Platform: macOS
Application: Arc Browser
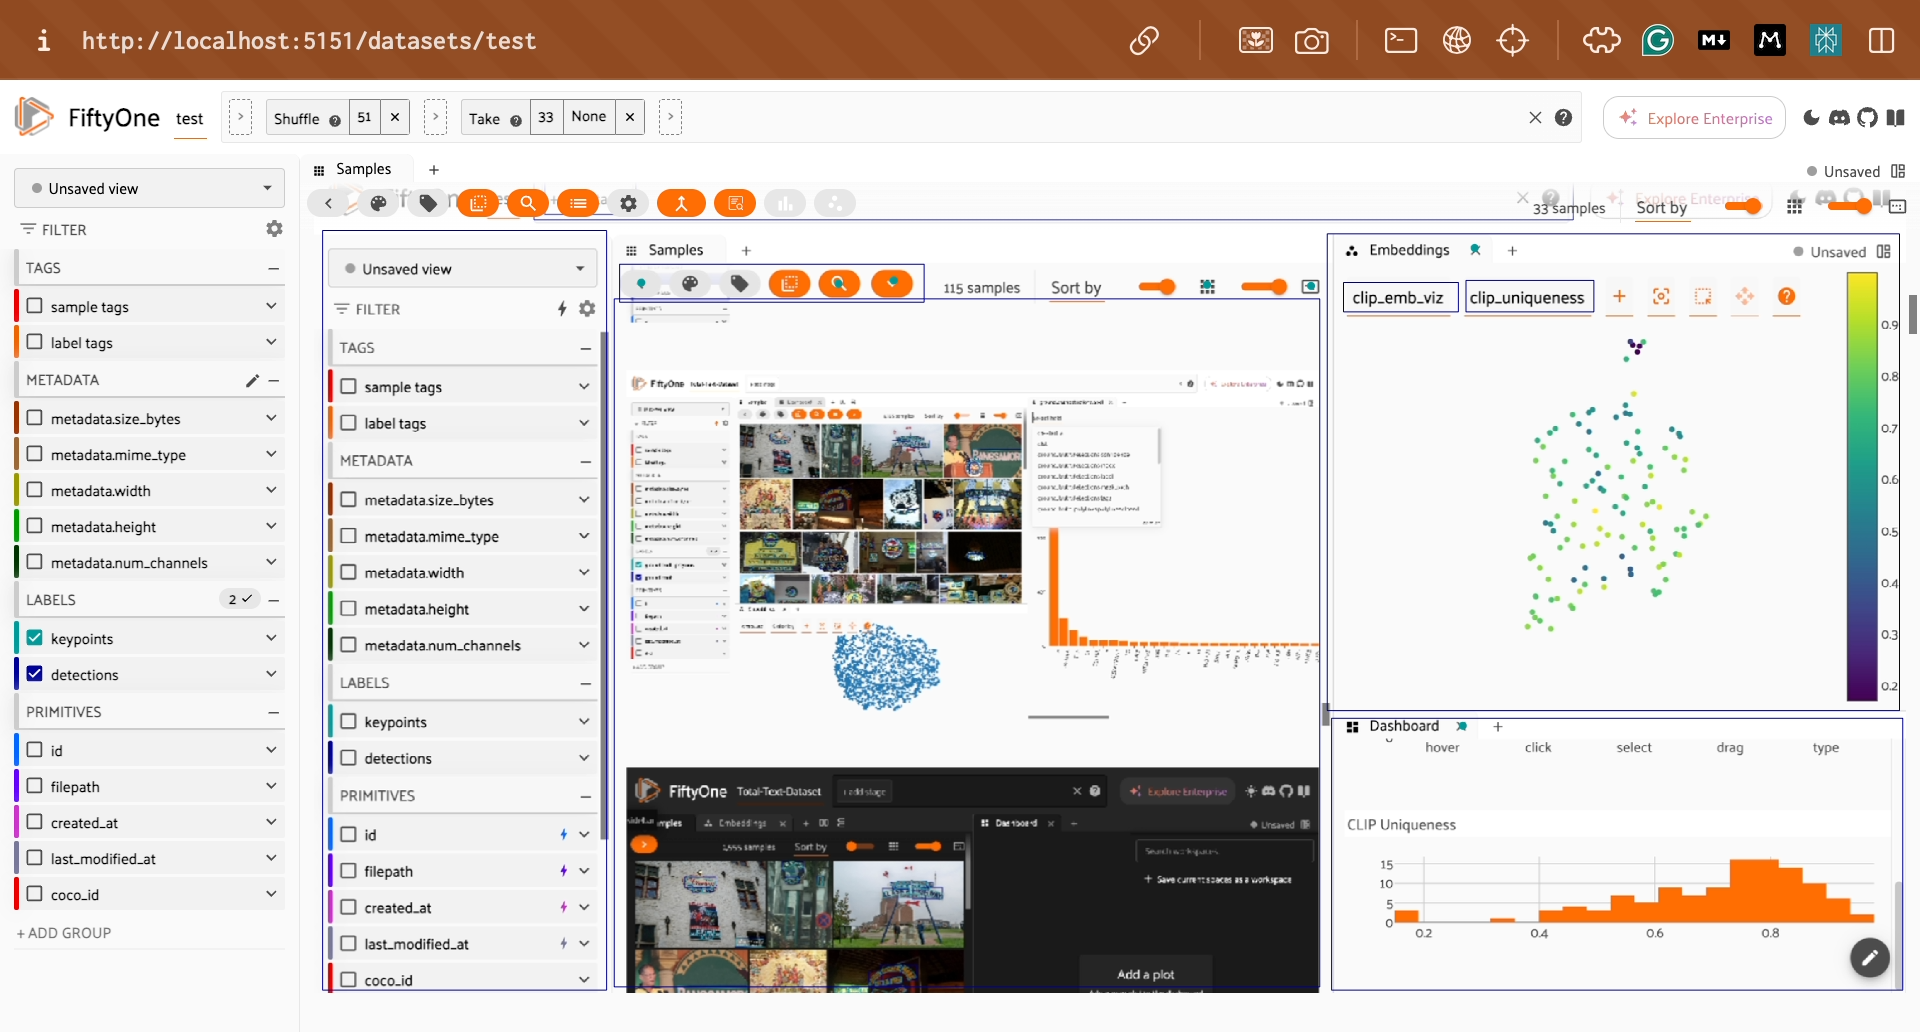
task_description: Locate the side
action_type: hover
element_info: Menu Item
steps_since_start: 1